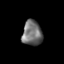
Tissue: skin
Cell type: Epithelial cells
Senescence score: 0.2834
Nuclear area (px): 488
Mean DAPI intensity: 112.107